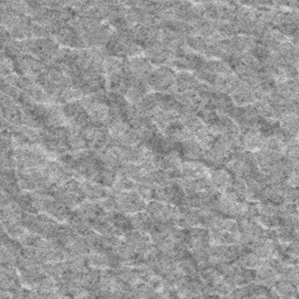
Label: frost